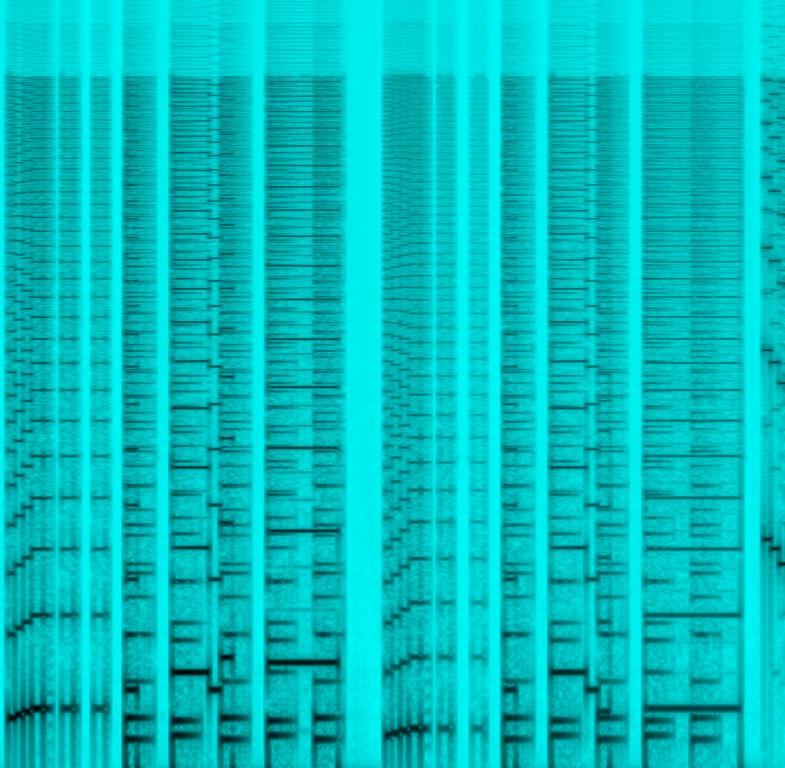
This is a video game theme. There is an arcade synth playing the main theme at a medium-to-high pitch. The character of the piece is analog sounding. There is a playful and adventurous atmosphere. This piece could be used in movies, TV shows and advertisements targeted at kids. It could also be used in video games.